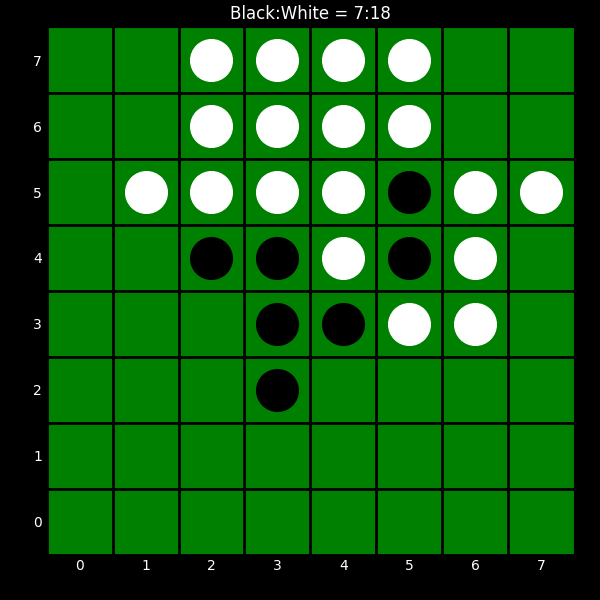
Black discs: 7
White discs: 18